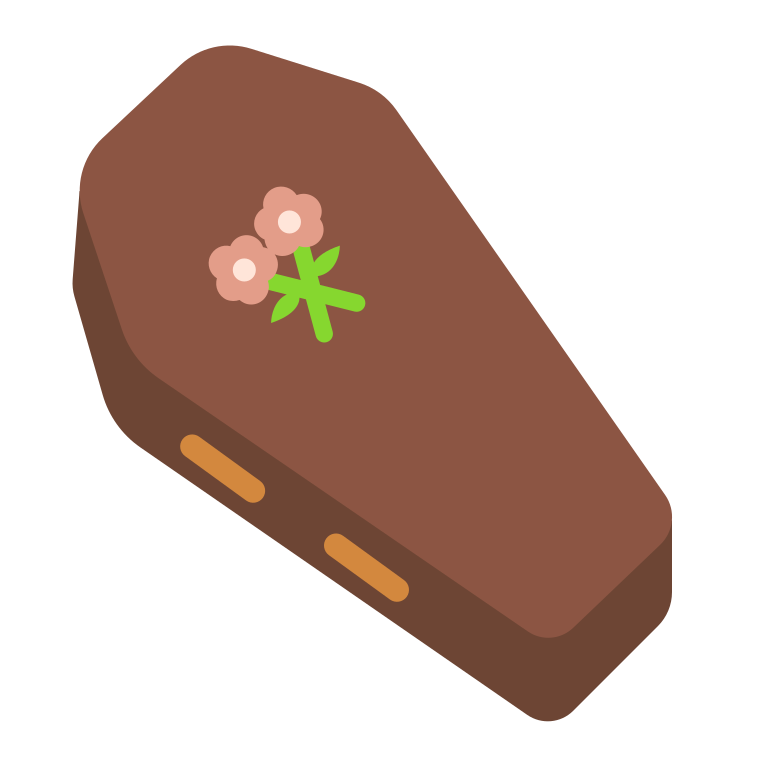
coffin flat